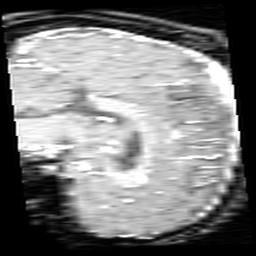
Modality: inplaneT1
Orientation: sagittal
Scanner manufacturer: ge
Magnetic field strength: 3 T
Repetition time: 0.2 s
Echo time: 0.0036 s